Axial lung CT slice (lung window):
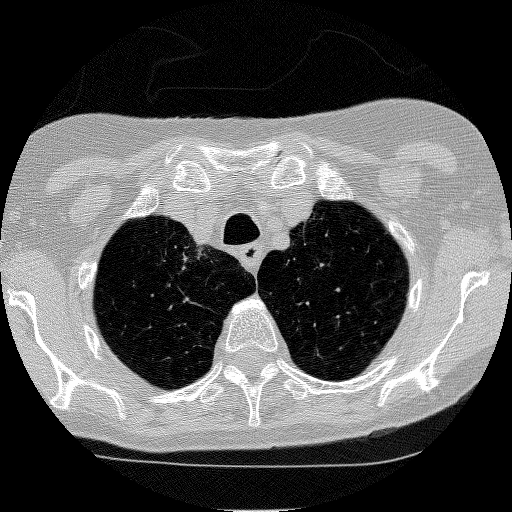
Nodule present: no